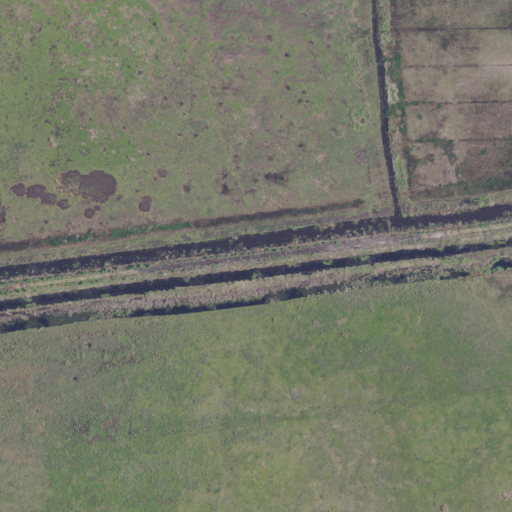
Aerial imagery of island in South Carolina named Bay Island containing herbaceous wetlands and open water